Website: slack
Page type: payment
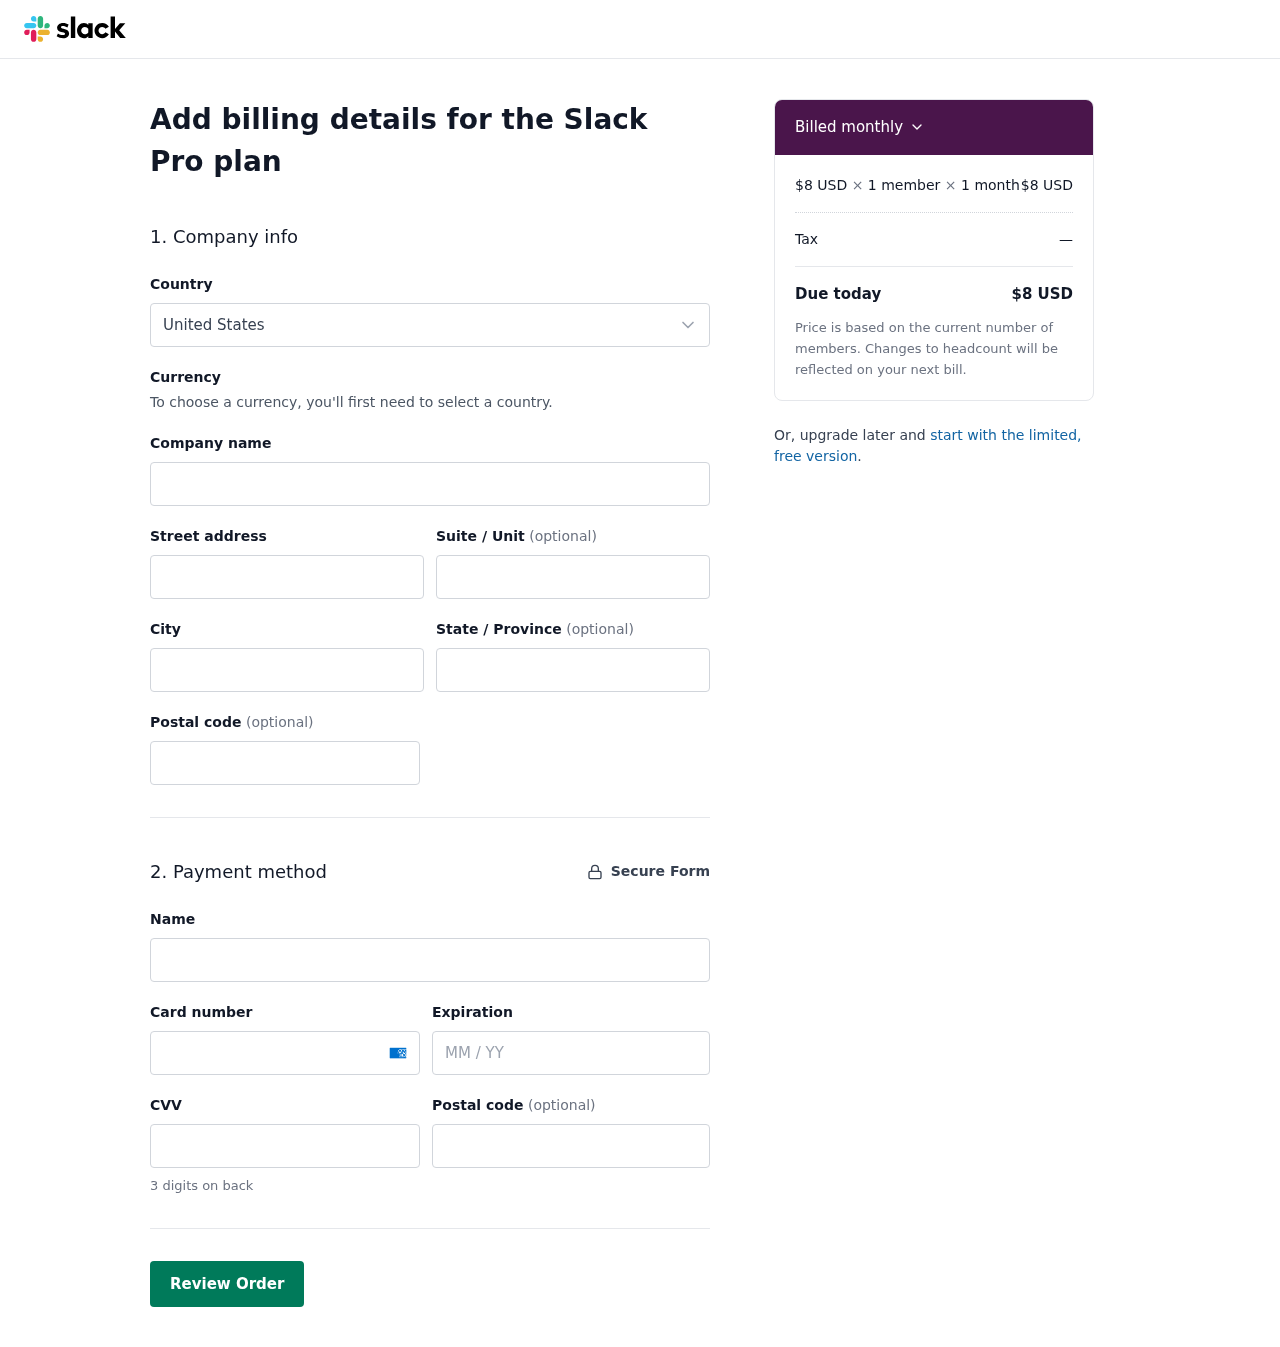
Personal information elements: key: PII_COUNTRY
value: United States
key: PII_STREET
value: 1865 Wong Fields Apt. 480
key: PII_STREET2
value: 571 Angela Lodge Apt. 233
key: PII_CITY
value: Burnsfurt
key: PII_STATE
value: AS
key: PII_POSTCODE
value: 67610
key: PII_FULLNAME
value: Rhonda Garza
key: PII_CARD_NUMBER
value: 3450 3850 0232 032
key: PII_CARD_EXPIRY
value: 06/27
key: PII_CARD_CVV
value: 9755
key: PII_POSTCODE2
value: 03404
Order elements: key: ORDER_PRICE_PER_MEMBER
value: $8 USD
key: ORDER_NUM_MEMBERS
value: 1 member
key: ORDER_NUM_MONTHS
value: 1 month
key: ORDER_SUBTOTAL
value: $8 USD
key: ORDER_TAX
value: —
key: ORDER_TOTAL
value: $8 USD